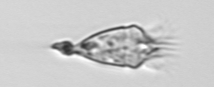
Label: Paratontonia_gracillima